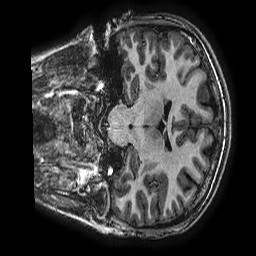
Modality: T1w
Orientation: coronal
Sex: female
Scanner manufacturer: ge
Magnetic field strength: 3 T
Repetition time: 0.007644 s
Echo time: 0.003468 s